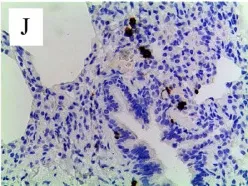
Immunohistochemical analyses for p110delta, CD3, and CD20. Relative to control.
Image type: pathology (immunostaining)